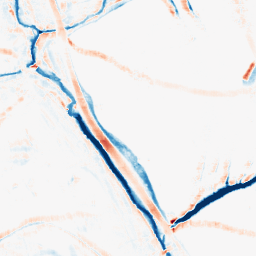
Category: morphological
Decomposition family: morphological_square
Decomposition parameters: operation: average
size: 10
Upsampling method: cubic_mitchell
Upsampling parameters: scale: 4
Upsampling scale: 4